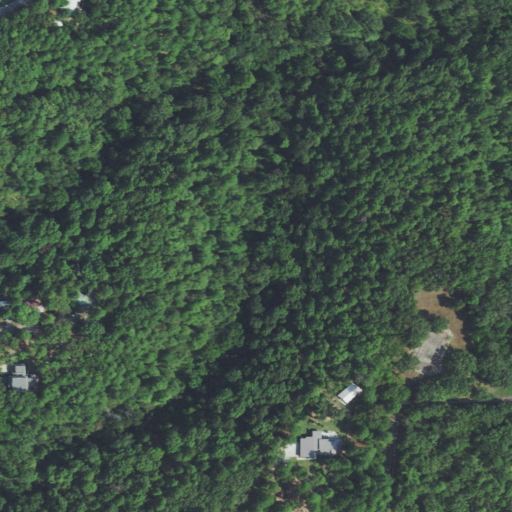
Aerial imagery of cliff(s) in Oklahoma named Point of the Pines containing deciduous forest, mixed forest, evergreen forest, open development, grassland, and low intensity development